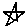
Label: star